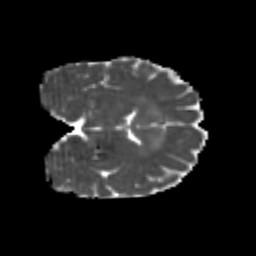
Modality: MD
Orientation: coronal
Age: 25
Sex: female
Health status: healthy
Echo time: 0.074 s